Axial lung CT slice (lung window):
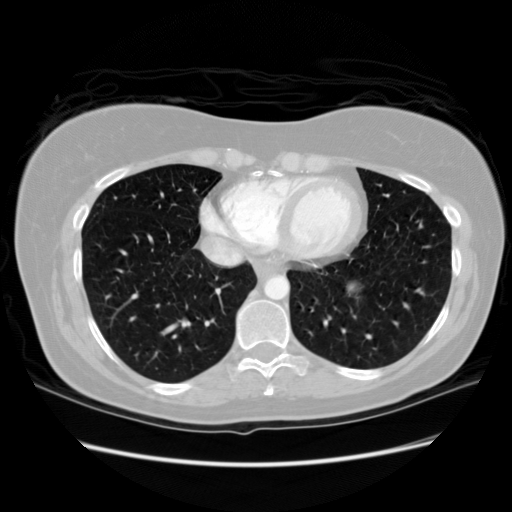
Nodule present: yes
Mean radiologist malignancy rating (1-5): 3.5